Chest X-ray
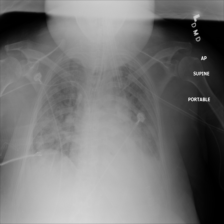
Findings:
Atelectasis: negative
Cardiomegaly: negative
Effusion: negative
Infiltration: positive
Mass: negative
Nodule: negative
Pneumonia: negative
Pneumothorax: negative
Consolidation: positive
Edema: negative
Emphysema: negative
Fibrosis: negative
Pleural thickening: negative
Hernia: negative